Field crop: tomato
Growth stage: 2
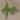
Species: solanum